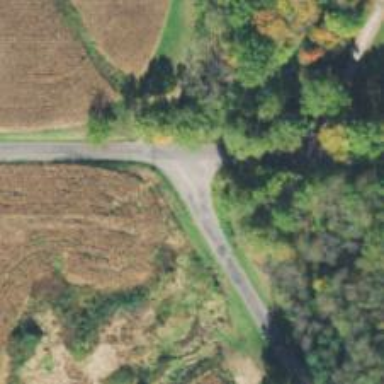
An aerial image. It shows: Unclassified road.